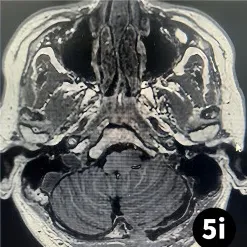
Surgical treatment of a glioma of the ventral medulla. Postoperative MR scan.
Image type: radiology (mri)